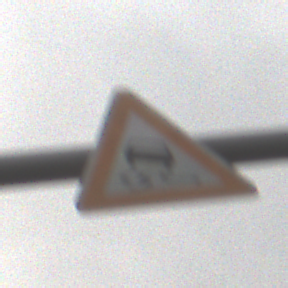
Verkehrszeichen: SchleuderOderRutschgefahr
Umgebung: Outdoor, Nature
Tageszeit: MorningAfternoon
Wetter: Overcast
Licht: Natural
Jahreszeit: NotSpecified
Kontrast: LowContrast